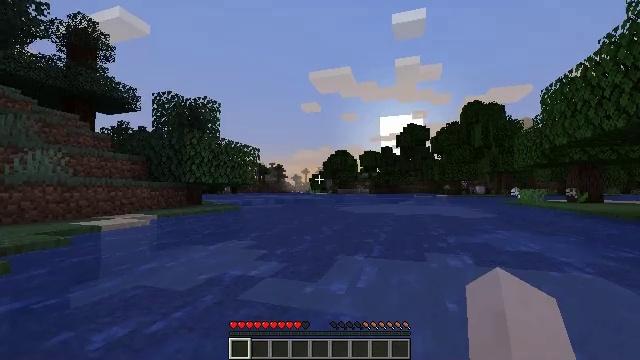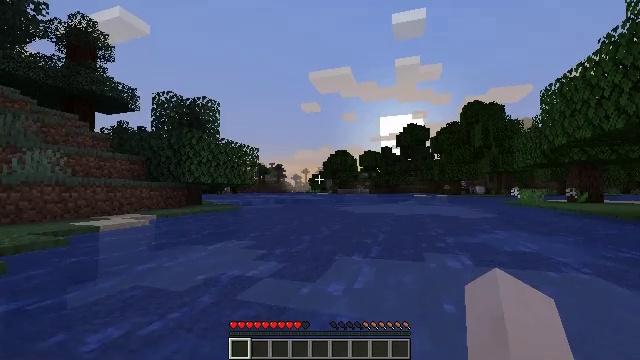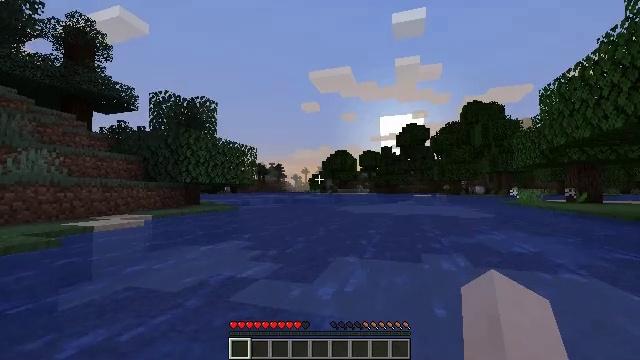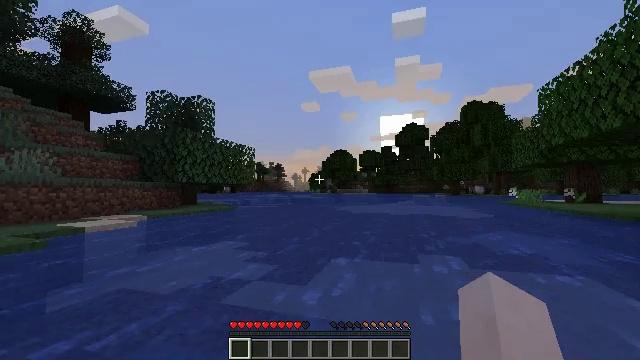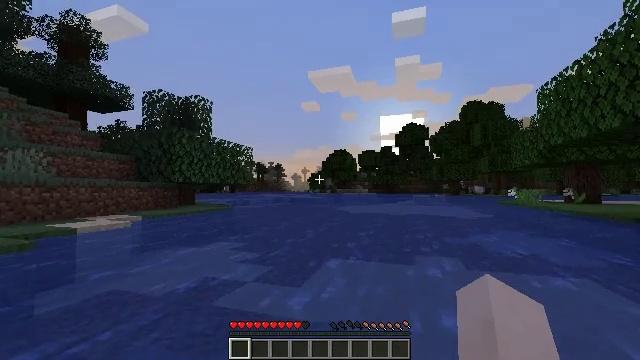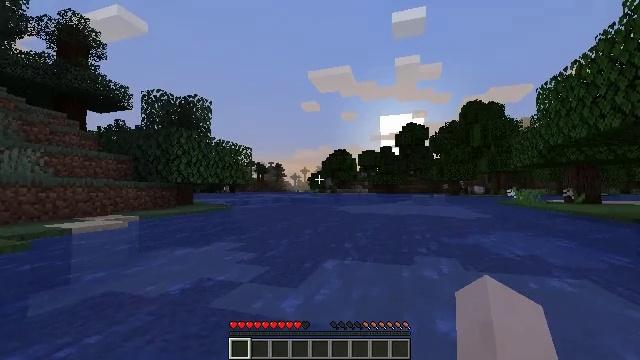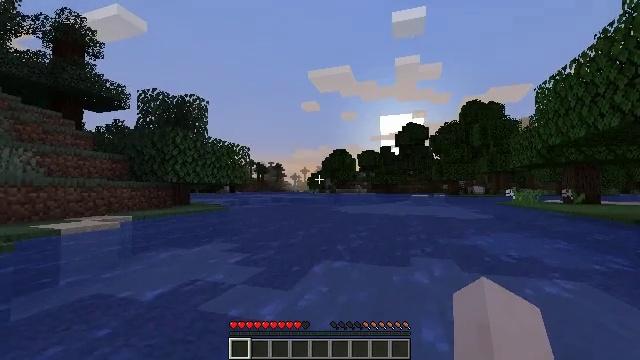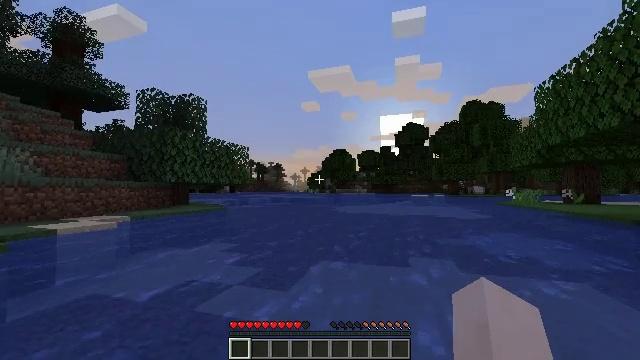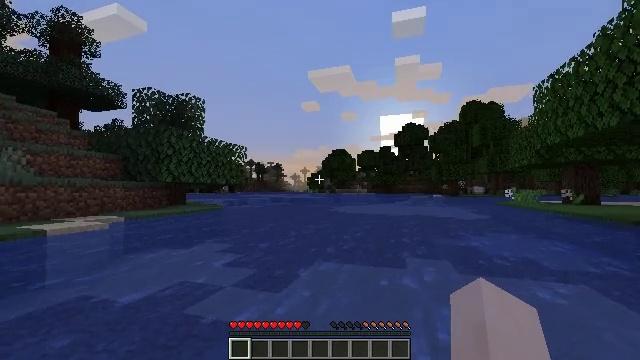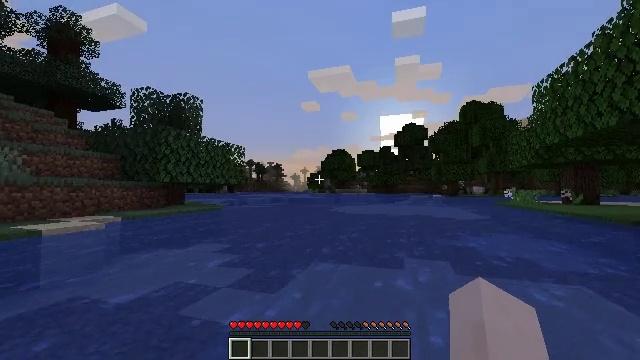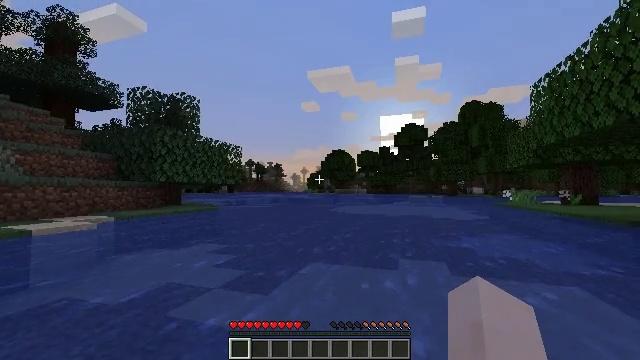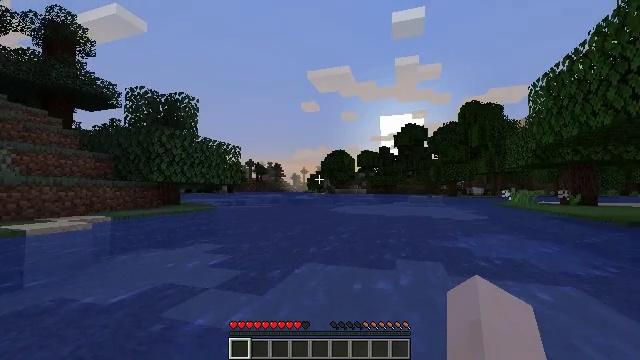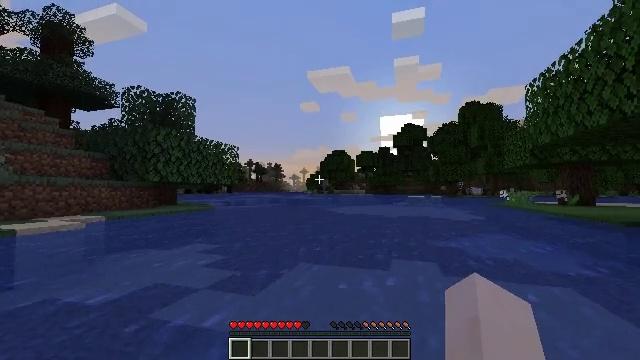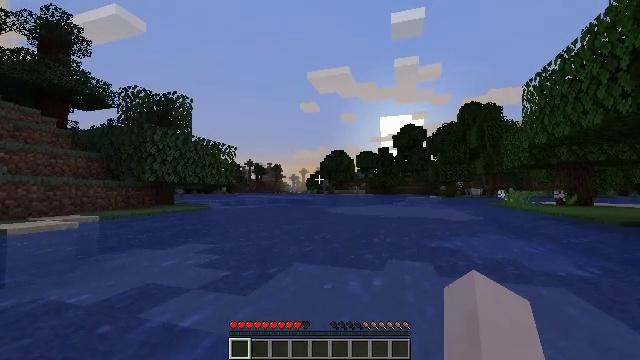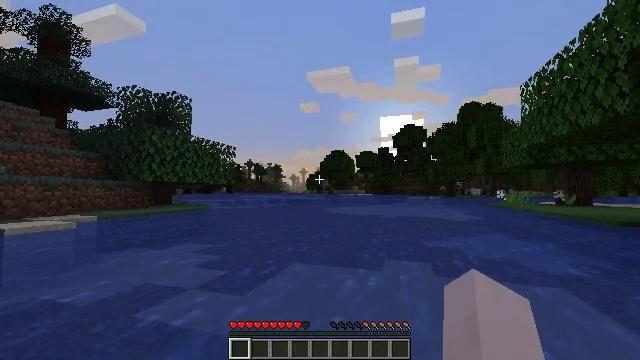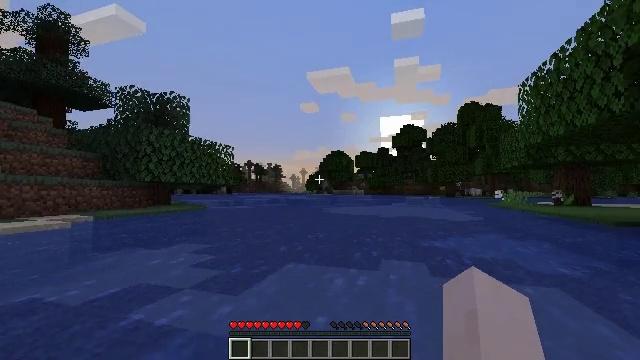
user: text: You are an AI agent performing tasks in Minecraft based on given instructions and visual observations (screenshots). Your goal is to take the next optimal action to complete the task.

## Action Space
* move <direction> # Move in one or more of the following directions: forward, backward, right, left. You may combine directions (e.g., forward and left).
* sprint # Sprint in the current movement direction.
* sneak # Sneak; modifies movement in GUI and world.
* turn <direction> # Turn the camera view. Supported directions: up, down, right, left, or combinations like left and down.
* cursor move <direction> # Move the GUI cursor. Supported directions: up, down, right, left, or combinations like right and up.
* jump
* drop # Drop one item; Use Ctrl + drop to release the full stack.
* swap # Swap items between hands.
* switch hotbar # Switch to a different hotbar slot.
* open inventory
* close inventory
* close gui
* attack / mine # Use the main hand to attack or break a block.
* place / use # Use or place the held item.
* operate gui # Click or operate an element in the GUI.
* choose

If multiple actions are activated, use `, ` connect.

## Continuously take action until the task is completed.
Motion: motion action
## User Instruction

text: Take down the purple bed.
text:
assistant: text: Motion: move forward and move right
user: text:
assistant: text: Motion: move forward and move right
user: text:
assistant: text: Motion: move forward and move right
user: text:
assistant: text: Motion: move forward and move right
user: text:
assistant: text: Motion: move forward and move right
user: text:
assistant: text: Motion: move forward and move right
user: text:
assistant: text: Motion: move forward and move right
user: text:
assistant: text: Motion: move right
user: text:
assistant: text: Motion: move right
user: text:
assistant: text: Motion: move right
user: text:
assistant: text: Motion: move right
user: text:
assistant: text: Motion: move right
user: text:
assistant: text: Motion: move right
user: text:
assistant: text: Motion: move right
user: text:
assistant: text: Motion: move right
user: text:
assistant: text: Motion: move right
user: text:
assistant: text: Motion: move right
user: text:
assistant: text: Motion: move right
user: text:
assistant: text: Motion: move right
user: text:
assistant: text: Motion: move right
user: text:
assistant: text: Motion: move right
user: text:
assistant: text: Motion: move right
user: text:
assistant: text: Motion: move right
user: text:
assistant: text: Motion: move right, turn right and down
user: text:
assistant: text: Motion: move right, turn right and down
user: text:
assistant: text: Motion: move right, turn right and down
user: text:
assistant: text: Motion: move right
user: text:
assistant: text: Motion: move right
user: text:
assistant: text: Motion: move right
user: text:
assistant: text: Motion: move forward and move right